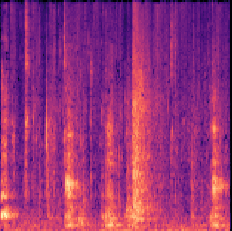
Sound class: Pig